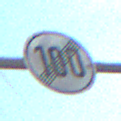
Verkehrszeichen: EndeGeschwindigkeit100
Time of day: MorningAfternoon
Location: Outdoor (Suburban)
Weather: PartlyCloudy
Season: NotSpecified
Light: Natural